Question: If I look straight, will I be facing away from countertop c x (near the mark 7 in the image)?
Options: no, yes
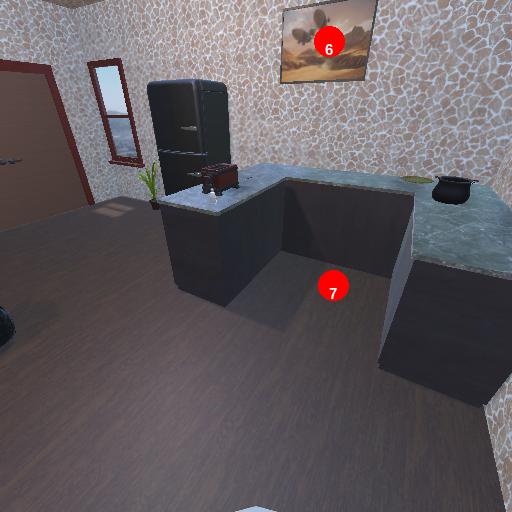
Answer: no